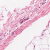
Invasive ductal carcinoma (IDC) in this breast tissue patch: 0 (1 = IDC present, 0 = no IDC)